Question: this is my first time trying to use ajax and javascript and I've come across this problem:
Uncaught Error: Route parameter missing: id
I'm not sure how to fix it/where to look as I don't understand what the error is telling me. what does 'route parameter missing: id' mean?
I'm not sure what code is relevant to this issue so I've had a crack putting up what may be important:
My browser shows:

I think it has something to do with how the user variable is passing around but I'm not sure if this thought is on the right track or not..
users/controller:
'''
def index
@users = User.search(params[:search])
end
'''
view/users/index:
'''
<ul>
<% @users.each do |user| %>
<li>
<%= user.name %>
<% if logged_in? %>
<div id="relationship-status">
<% if current_user.following.include?(@user) %>
<%= link_to "Edit Relationship", edit_relationship_path(followed_id: @user), class: "btn btn-primary" %>
<% else %>
<%= link_to "Add Relationship", new_relationship_path(followed_id: @user), class: "btn btn-primary", id: 'add-relationship', data: { followed_id: @user.to_param } %>
<% end %>
</div>
<% end %>
</li>
<% end %>
</ul>
'''
relationship_controller:
'''
def create
if params[:relationship] && params[:relationship].has_key?(:followed_id)
@followed = User.find(params[:relationship][:followed_id])
# @followed = User.where(name: params[:relationship][:followed_id]).first
@relationship = Relationship.request(current_user, @followed)
respond_to do |format|
if @relationship.new_record?
format.html do
flash[:danger] = "There was a problem creating that relationship request"
redirect_to followed_path(@followed)
end
format.json { render json: @relationship.to_json, status: :precondition_failed }
else
format.html do
flash[:success] = "Friend request sent"
redirect_to followed_path(@followed)
end
format.json { render json: @relationship.to_json }
end
end
else
flash[:danger] = "Friend Required"
redirect_to users_path
end
end
'''
relationship.js:
'''
$(document).ready(function() {
$('#add-relationship').click(function(event) {
event.preventDefault();
var addRelationshipBtn = $(this);
$.ajax({
url: Routes.relationship_path({relationship: { followed_id: addRelationshipBtn.data('followedId') }}),
dataType: 'json',
type: 'POST',
success: function(e) {
addRelationshipBtn.hide();
$('#relationship-status').html("<a href='#' class='btn btn-success'>Relationship Requested</a>")
}
});
});
});
'''
application.js:
'''
// This is a manifest file that'll be compiled into application.js, which will include all the files
// listed below.
//
// Any JavaScript/Coffee file within this directory, lib/assets/javascripts, vendor/assets/javascripts,
// or vendor/assets/javascripts of plugins, if any, can be referenced here using a relative path.
//
// It's not advisable to add code directly here, but if you do, it'll appear at the bottom of the
// compiled file.
//
// Read Sprockets README (https://github.com/sstephenson/sprockets#sprockets-directives) for details
// about supported directives.
//
//= require jquery
//= require jquery_ujs
//= require bootstrap
//= require turbolinks
//= require_tree .
//= require js-routes
'''
config/application.rb:
'''
class Application < Rails::Application
# Settings in config/environments/* take precedence over those specified here.
# Application configuration should go into files in config/initializers
# -- all .rb files in that directory are automatically loaded.
# Set Time.zone default to the specified zone and make Active Record auto-convert to this zone.
# Run "rake -D time" for a list of tasks for finding time zone names. Default is UTC.
# config.time_zone = 'Central Time (US & Canada)'
# The default locale is :en and all translations from config/locales/*.rb,yml are auto loaded.
# config.i18n.load_path += Dir[Rails.root.join('my', 'locales', '*.{rb,yml}').to_s]
# config.i18n.default_locale = :de
config.assets.initialize_on_precompile = true
end
end
'''
routes:
Rails.application.routes.draw do
'''
root 'static_pages#home'
get 'help' => 'static_pages#help'
get 'about' => 'static_pages#about'
get 'contact' => 'static_pages#contact'
get 'signup' => 'users#new'
get 'login' => 'sessions#new'
delete 'logout' => 'sessions#destroy'
get 'search' => 'users#index'
get 'followed' => 'users#show_followed'
resources :users do
member do
get :following, :followers
end
end
resources :sessions, only: [:new, :create, :destroy]
resources :account_activations, only: [:edit]
resources :password_resets, only: [:new, :create, :edit, :update]
resources :profiles, only: [:edit, :update, :destroy] do
put :email, on: :member
end
resources :relationships, only: [:new, :create, :index, :edit, :accept, :destroy] do
member do
put :accept
end
end
'''
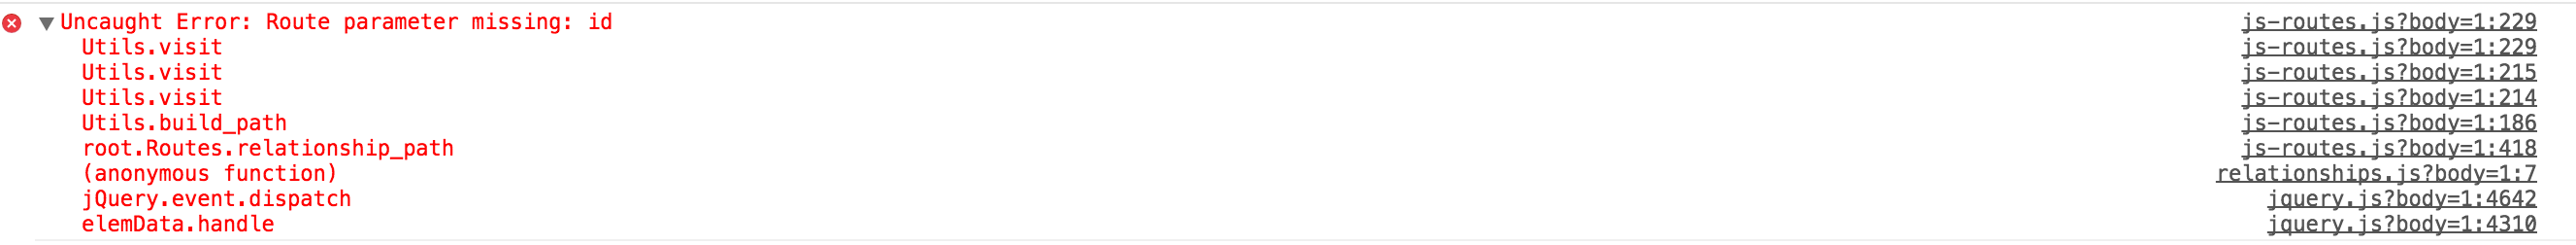
Answer: Admittedly I haven't used JS-routes but I think your problem is due to the fact that you are using 'Routes.relationship_path' instead of 'Routes.relationships_path'. Note that the former is singular (thats why the route expects an id to a relationship) relationship while 'relationships_path' should link to the collection.
'''
Routes.relationships_path() // => "/relationships"
Routes.relationships_path(1) // => "/relationships/1"
'''
---
'''
$(document).ready(function() {
$('#add-relationship').click(function(event) {
event.preventDefault();
var addRelationshipBtn = $(this);
$.ajax({
// note relationships - not relationship
url: Routes.relationships_path(),
data: {
relationship: { followed_id: addRelationshipBtn.data('followedId') }
},
dataType: 'json',
type: 'POST',
success: function(e) {
addRelationshipBtn.hide();
$('#relationship-status').html("<a href='#' class='btn btn-success'>Relationship Requested</a>")
}
});
});
});
'''
Another issue is that you where attempting to pass the 'followed_id' in the query parameters instead of the POST request body.